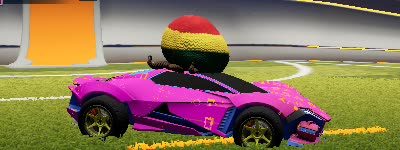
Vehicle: werewolf